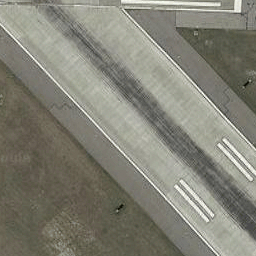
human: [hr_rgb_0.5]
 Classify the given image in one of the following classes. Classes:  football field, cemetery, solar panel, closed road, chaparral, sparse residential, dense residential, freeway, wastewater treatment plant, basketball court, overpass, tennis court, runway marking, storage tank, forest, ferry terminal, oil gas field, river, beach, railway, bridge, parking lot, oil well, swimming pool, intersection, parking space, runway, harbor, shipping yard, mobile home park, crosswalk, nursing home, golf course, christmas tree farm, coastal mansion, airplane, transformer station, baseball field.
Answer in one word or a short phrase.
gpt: runway